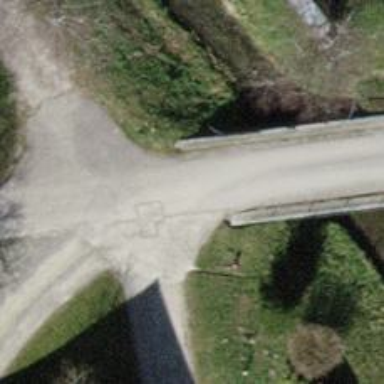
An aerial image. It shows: Asphalt track passing over bridge. The track is of grade 1 quality.